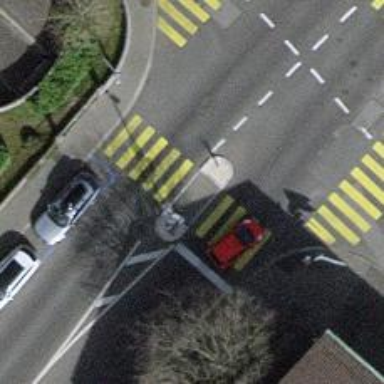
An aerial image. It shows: Road crossing with traffic signals and central island.